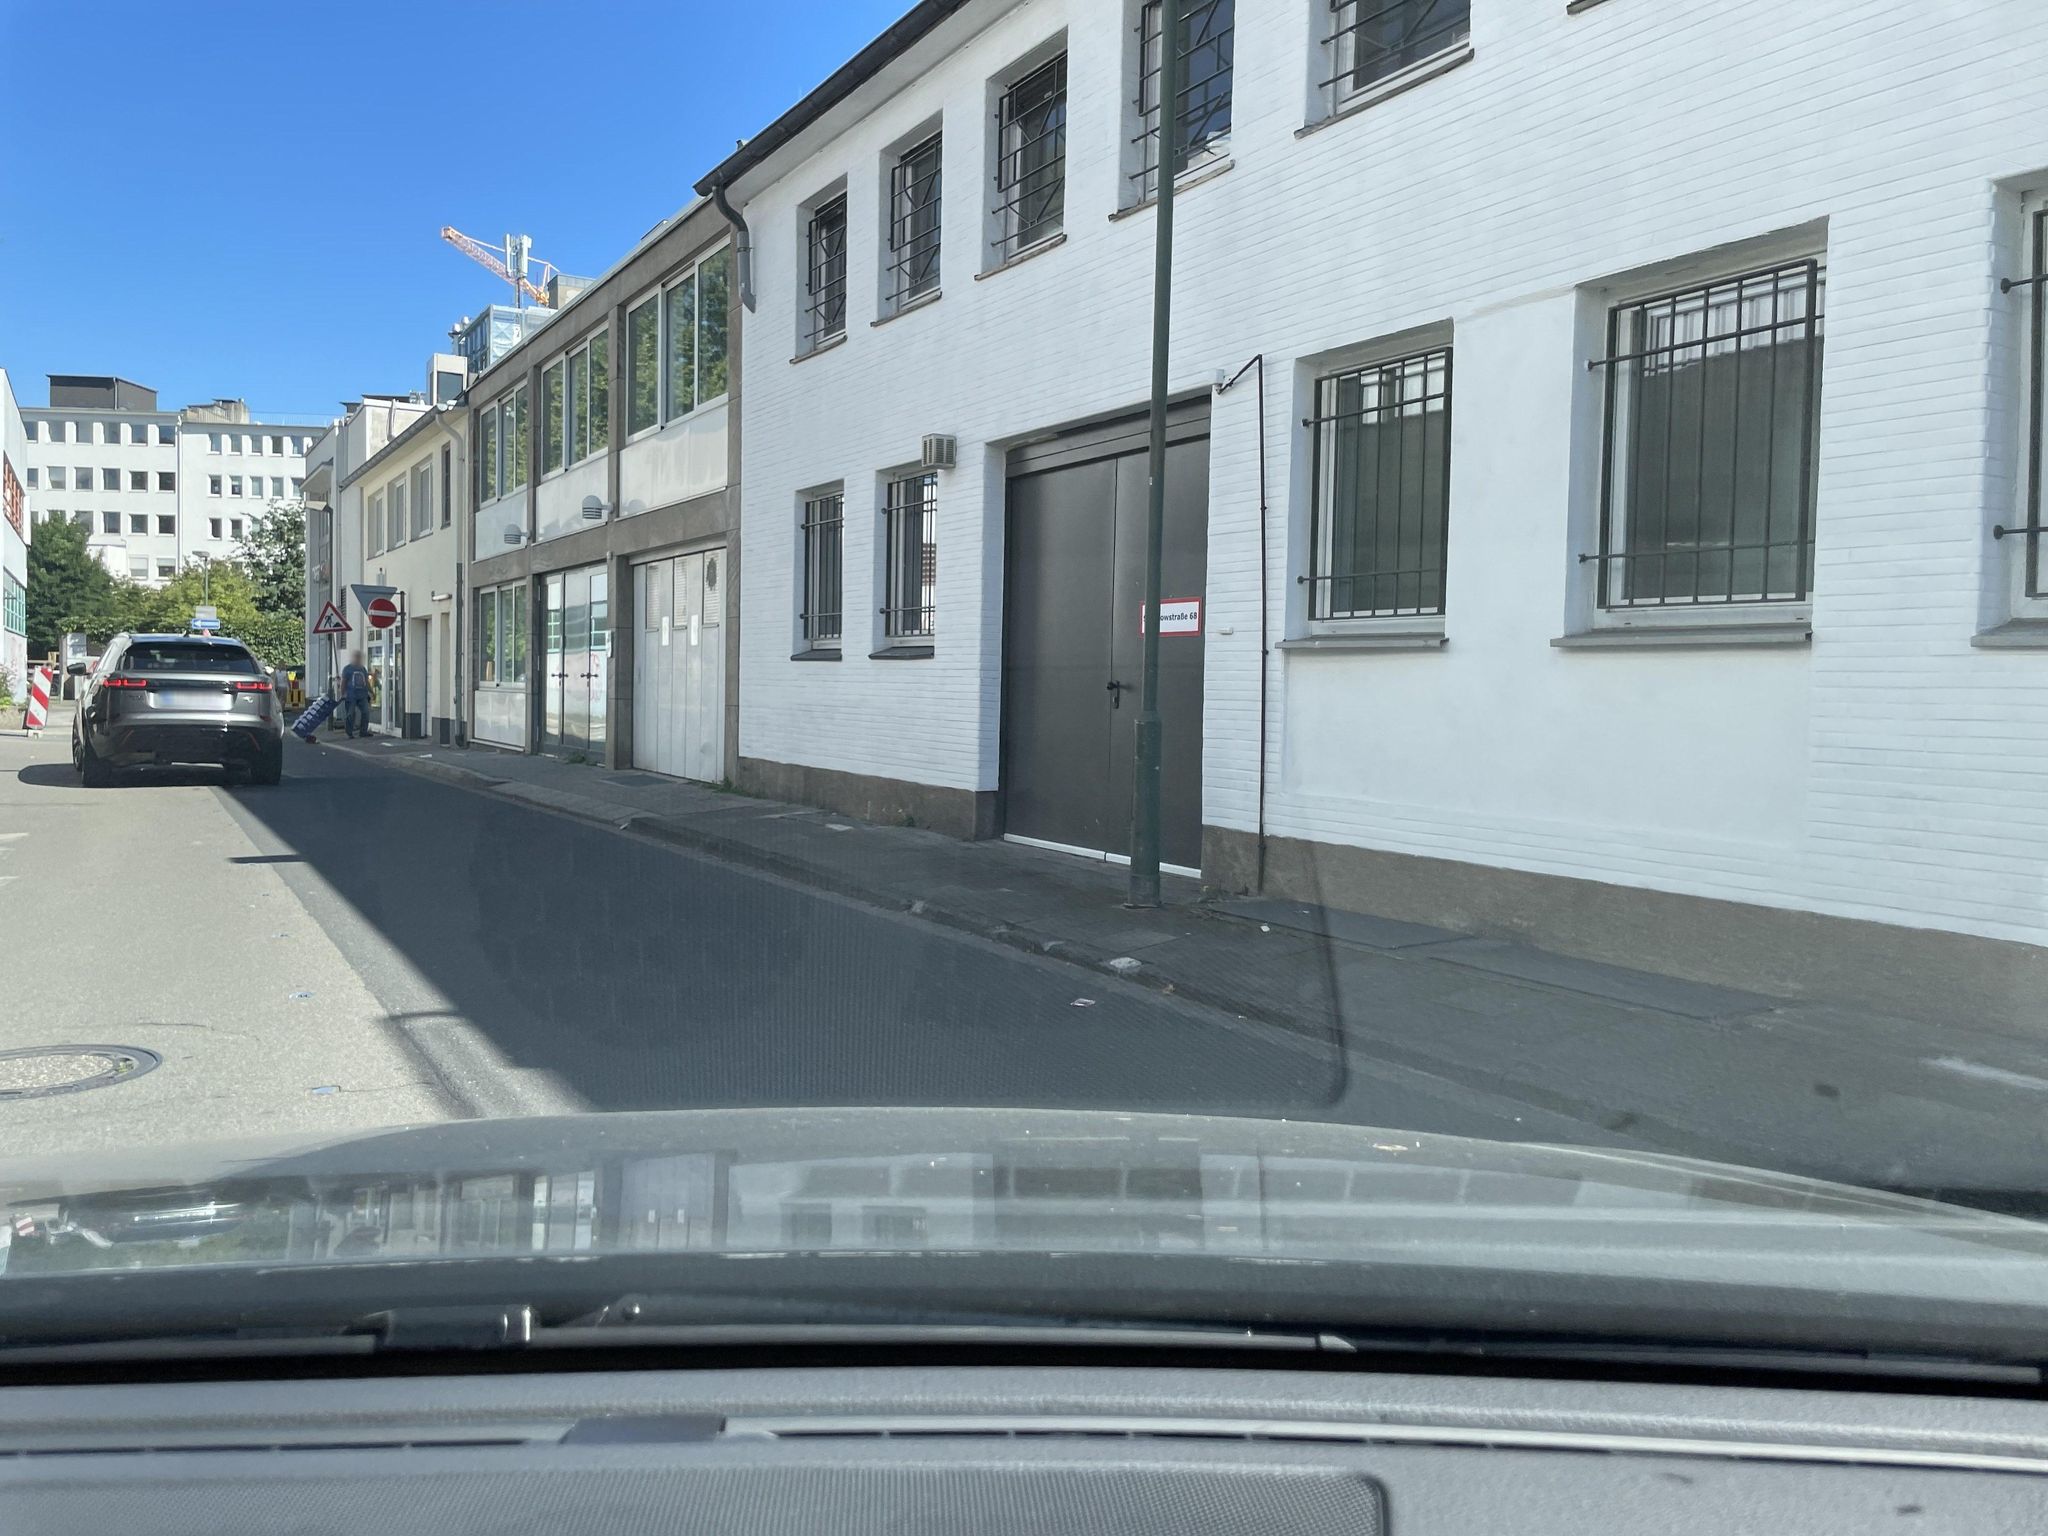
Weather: clear
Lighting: day
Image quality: good
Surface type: driving surface
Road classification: service
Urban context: urban centre
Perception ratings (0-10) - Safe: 4.15, Lively: 8.35, Beautiful: 1.73, Boring: 3.11, Depressing: 6.37, Wealthy: 7.43